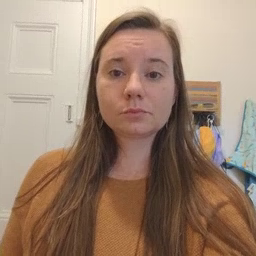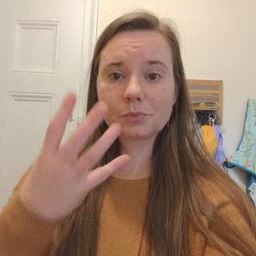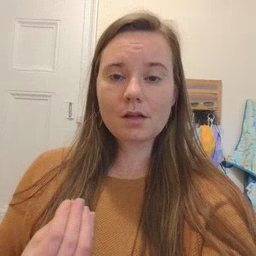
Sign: wet